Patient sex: M
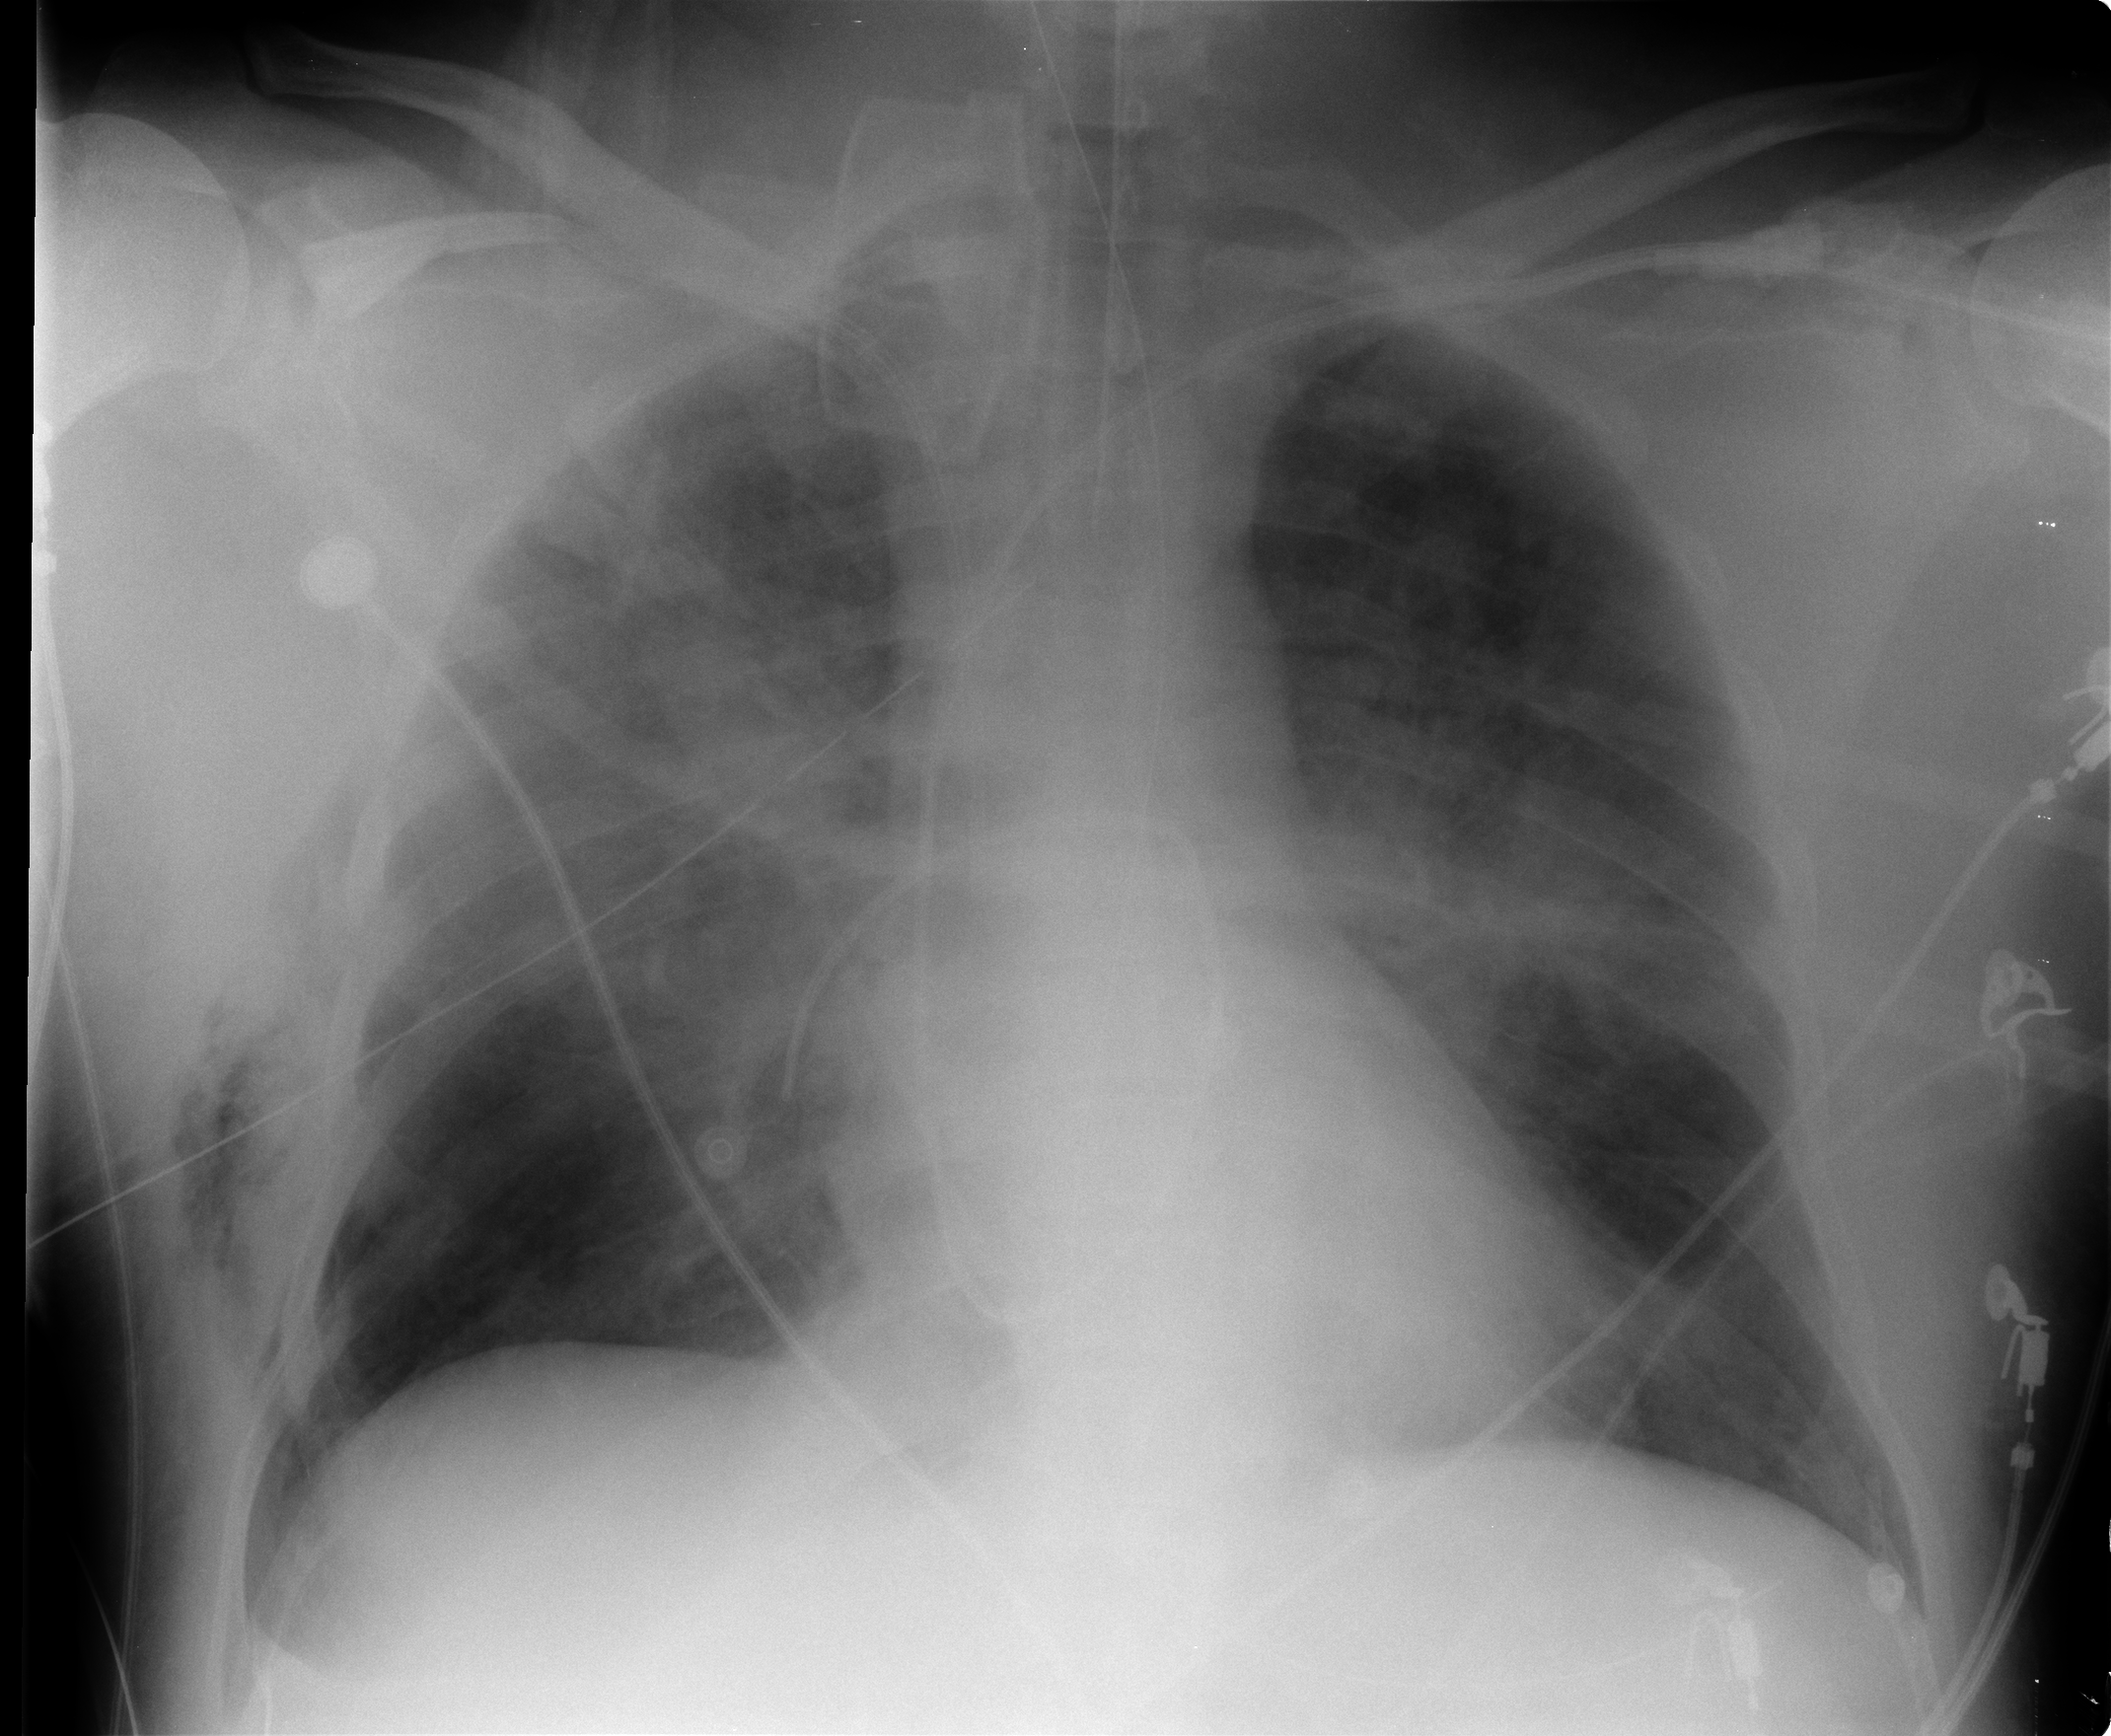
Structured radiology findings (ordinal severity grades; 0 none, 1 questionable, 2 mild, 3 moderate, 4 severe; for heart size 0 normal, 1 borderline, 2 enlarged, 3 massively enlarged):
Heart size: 0
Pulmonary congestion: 2
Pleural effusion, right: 0
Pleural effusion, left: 0
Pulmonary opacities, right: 3
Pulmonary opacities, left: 3
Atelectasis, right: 3
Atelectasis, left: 3